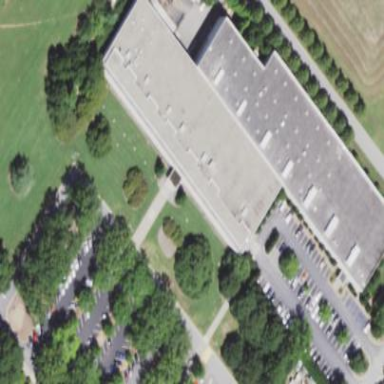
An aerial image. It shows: Commercial building.